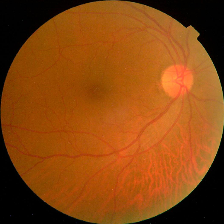
Diabetic retinopathy grade: No DR